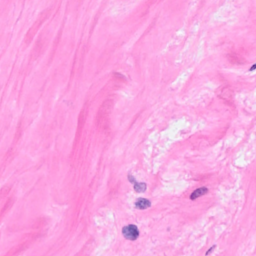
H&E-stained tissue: Breast